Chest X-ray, PA view. Patient: 50 years old, sex M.
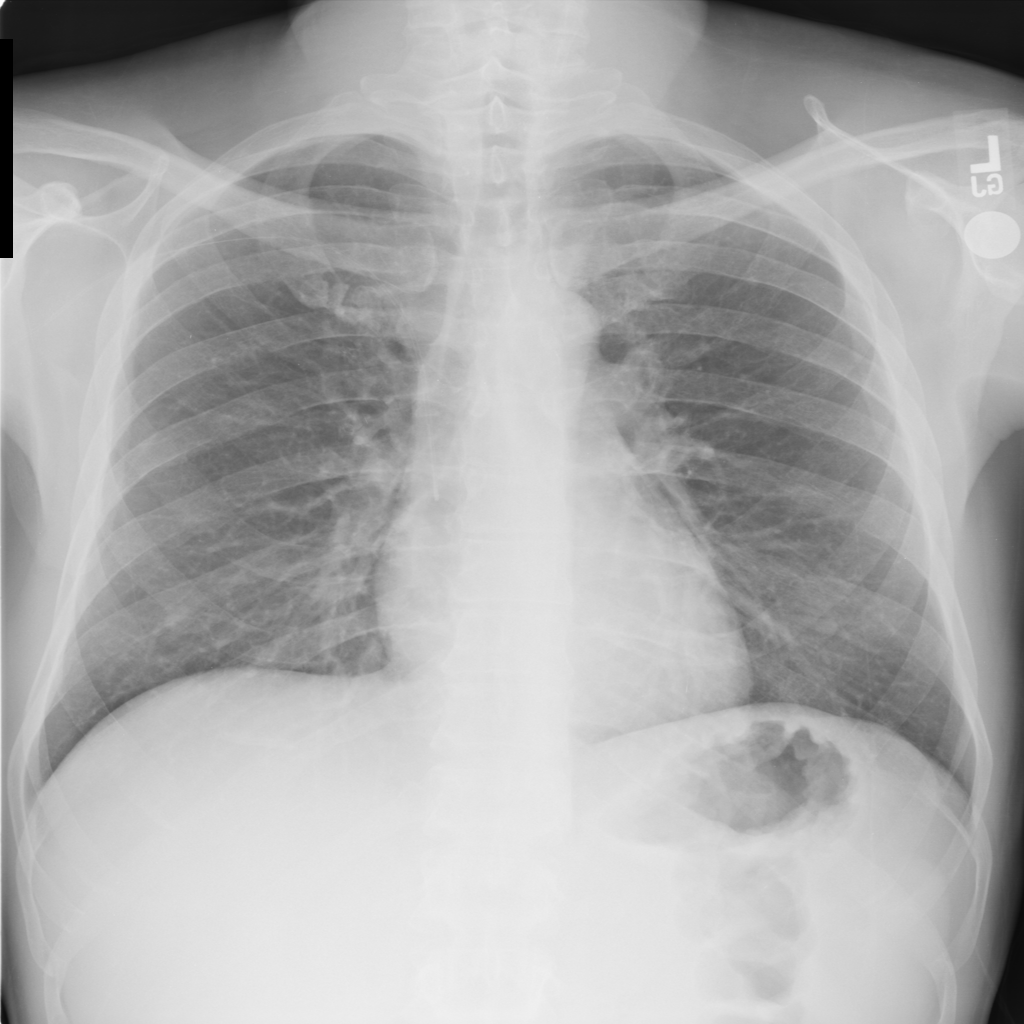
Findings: No Finding